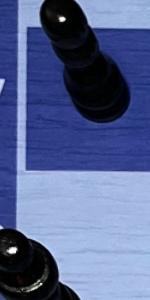
Label: Empty